Question: I'm still quite a newbie with Python and PyQt5, so I have a really basic question. My idea is to build application to download a URL. Here is a picture of my design:

When I right click on the URL from any website, copy it, and go to my application and press on icon on toolbar named (Add URL), the URL should be pasted immediately inside the 'QLineEdit'.
Here is my code:
'''
from PyQt5.QtWidgets import*
from PyQt5.QtCore import*
from PyQt5.QtGui import*
from PyQt5.uic import loadUiType
from PyQt5.QtWidgets import QApplication ,QMainWindow,QAction
from os import path
import sys
FORM_CLASS,_= loadUiType(path.join(path.dirname(__file__),"main.ui"))
class MainApp(QMainWindow , FORM_CLASS):
def __init__(self, parent=None):
super(MainApp, self).__init__(parent)
QMainWindow.__init__(self)
self.setupUi(self)
self.idm_UI()
self.idm_Buttons()
def idm_UI(self):
self.setWindowTitle("Download URL")
self.setFixedSize(631,400)
self.setWindowIcon(QIcon("download.jpg"))
# To Create the Icone
exitAct = QAction(QIcon('exit.png'),'Exit',self)
exitAct.triggered.connect(self.idm_exit)
pasteAction = QAction(QIcon("paste.png"), "Add URL", self)
pasteAction.triggered.connect(self.idm_add)
self.toolbar = self.addToolBar('Toolbar')
self.toolbar.addAction(exitAct)
self.toolbar.addAction(pasteAction)
def idm_exit(self):
self.close()
def idm_add(self): # What is the right method that I can use to paste the URL inside lineEdit_4?
pass
'''
The name of is
> def def idm_add(self):
So, what function or method do I need to use to paste the URL inside the 'LineEditor' box?
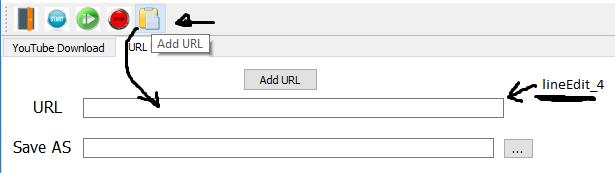
Answer: What you are to paste the text that is stored in the clipboard, for this you must use 'QClipboard'.
'''
def idm_add(self):
clipboard = QApplication.clipboard()
self.lineEdit_4.setText(clipboard.text())
'''